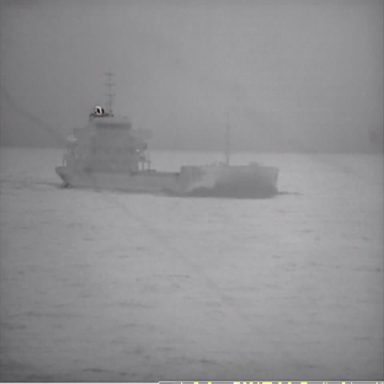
There is a liner in the infrared image.